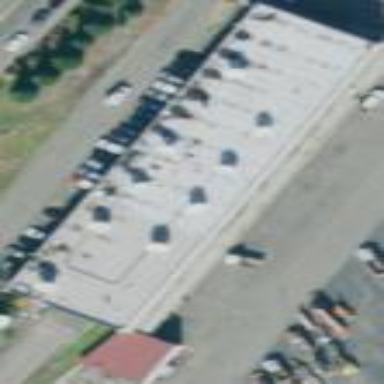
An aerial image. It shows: Commercial building.